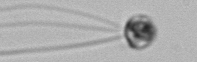
Label: flagellate_morphotype1